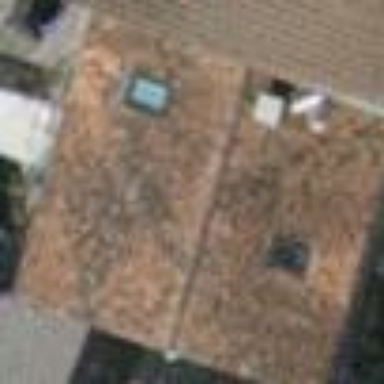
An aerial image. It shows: Gabled roofed house.